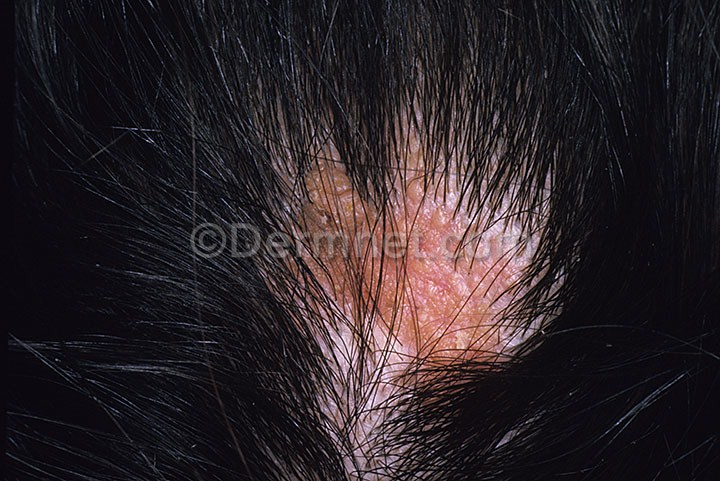
Disease: Seborrheic Keratoses and other Benign Tumors